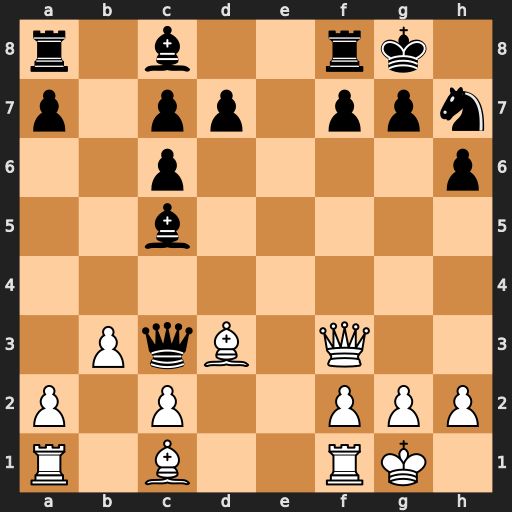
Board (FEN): r1b2rk1/p1pp1ppn/2p4p/2b5/8/1PqB1Q2/P1P2PPP/R1B2RK1
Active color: w
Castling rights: -
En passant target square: -
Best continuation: Bxh7+ Kxh7 Qxc3